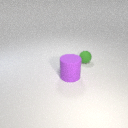
small green rubber sphere behind large purple rubber cylinder